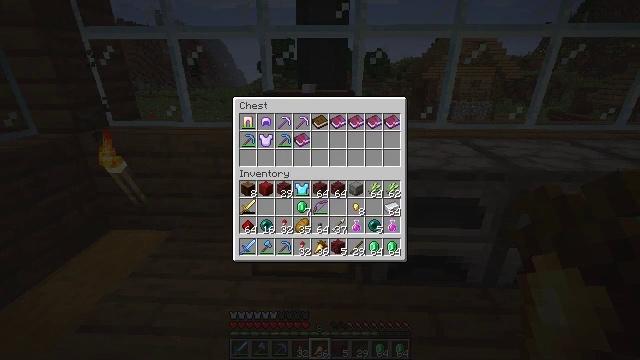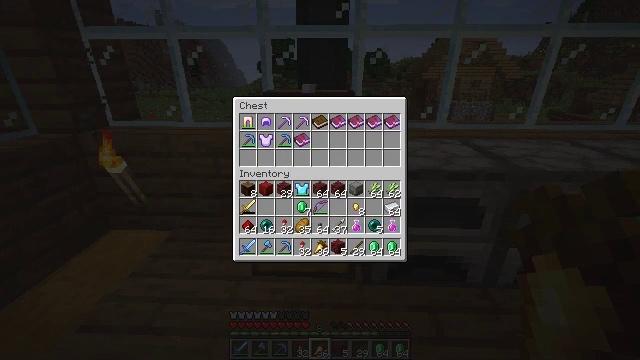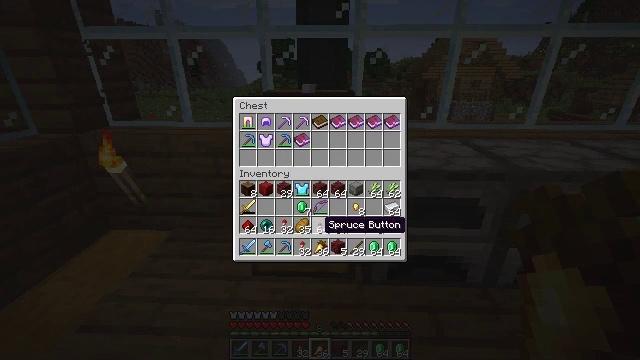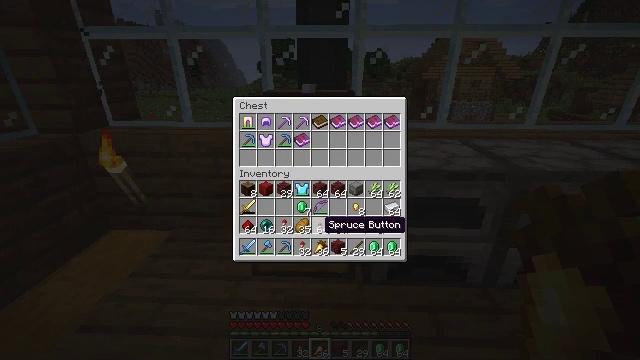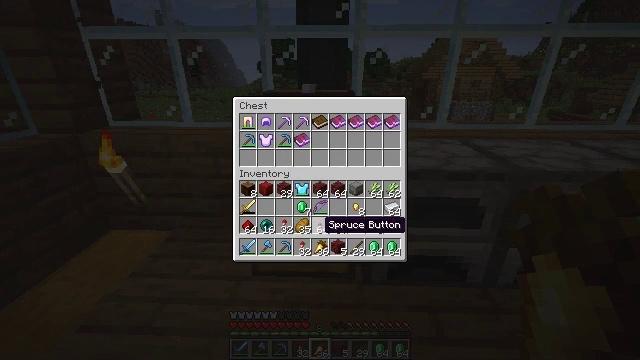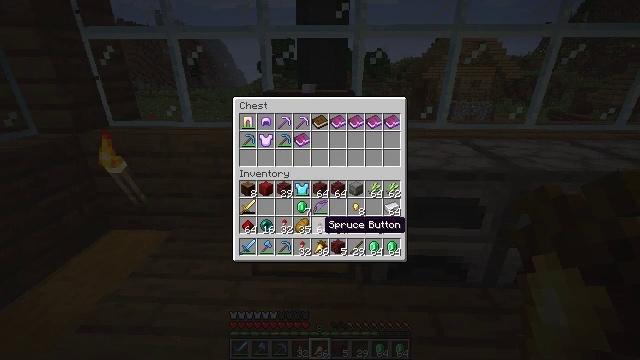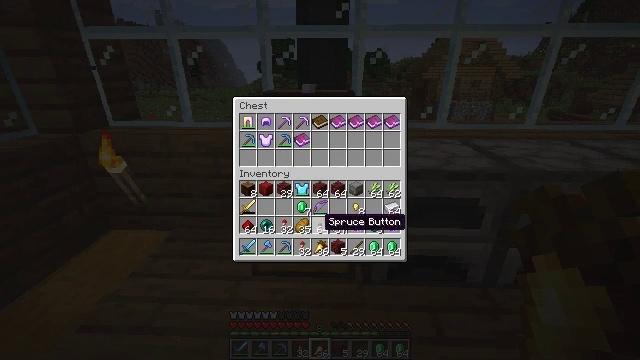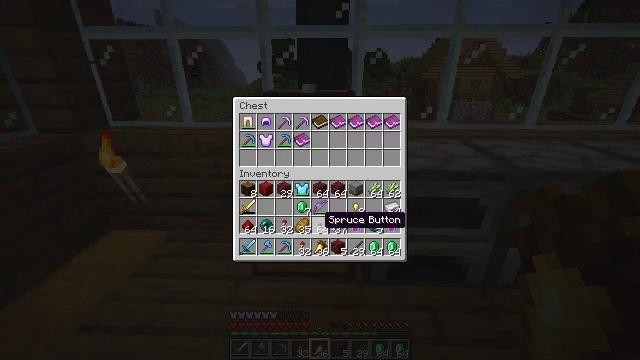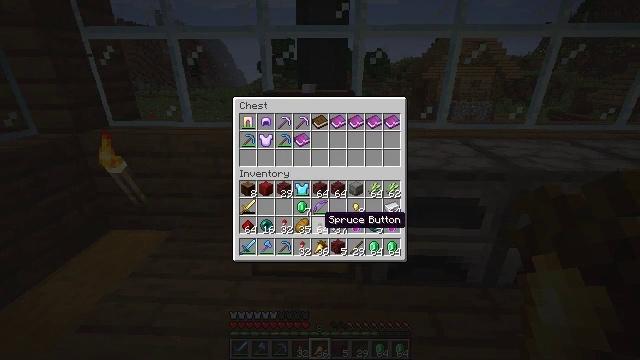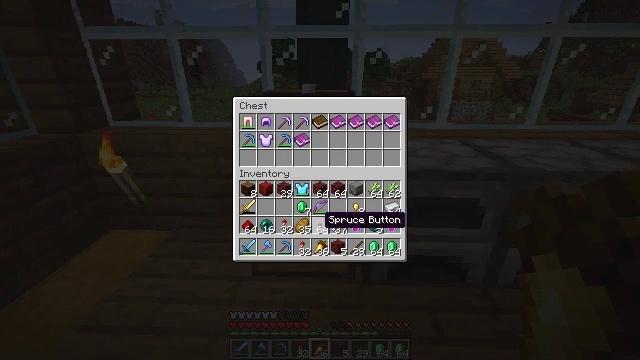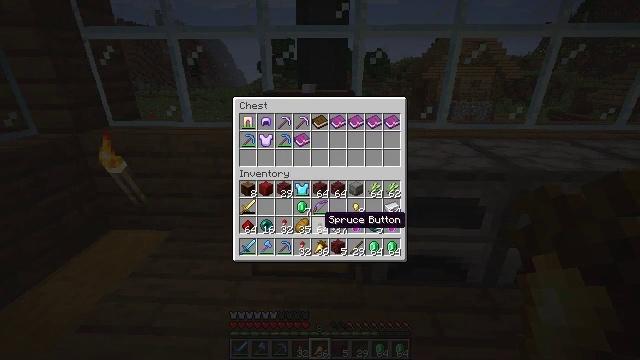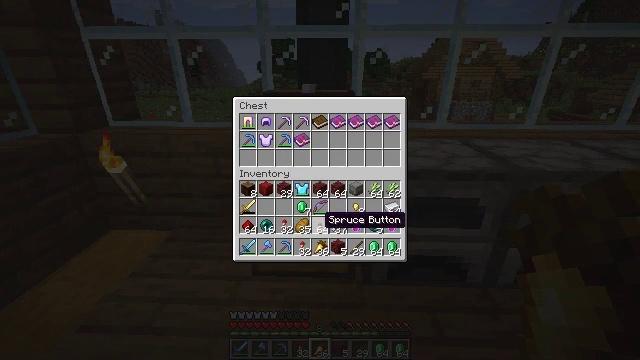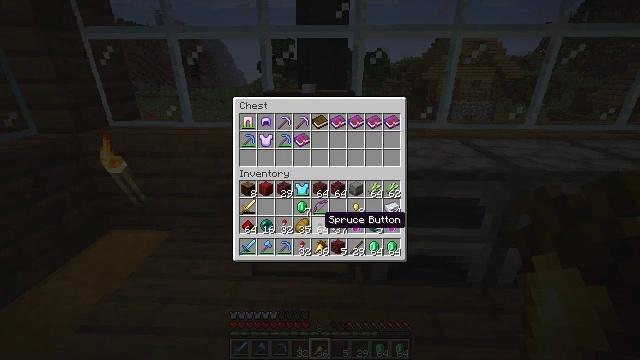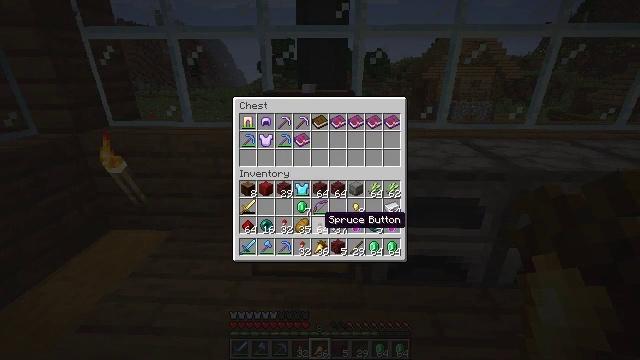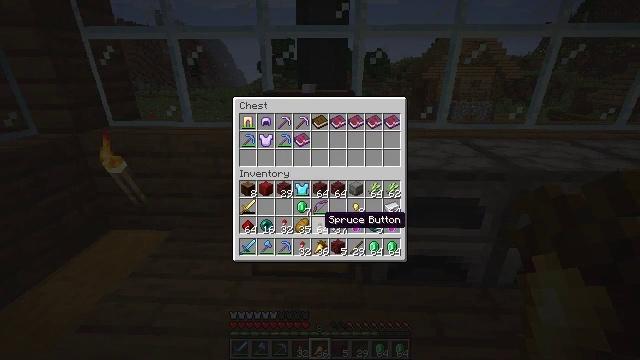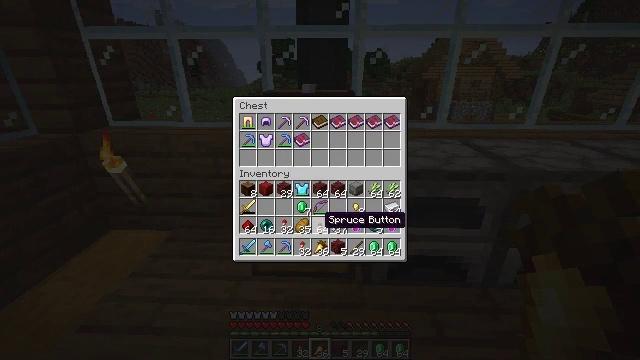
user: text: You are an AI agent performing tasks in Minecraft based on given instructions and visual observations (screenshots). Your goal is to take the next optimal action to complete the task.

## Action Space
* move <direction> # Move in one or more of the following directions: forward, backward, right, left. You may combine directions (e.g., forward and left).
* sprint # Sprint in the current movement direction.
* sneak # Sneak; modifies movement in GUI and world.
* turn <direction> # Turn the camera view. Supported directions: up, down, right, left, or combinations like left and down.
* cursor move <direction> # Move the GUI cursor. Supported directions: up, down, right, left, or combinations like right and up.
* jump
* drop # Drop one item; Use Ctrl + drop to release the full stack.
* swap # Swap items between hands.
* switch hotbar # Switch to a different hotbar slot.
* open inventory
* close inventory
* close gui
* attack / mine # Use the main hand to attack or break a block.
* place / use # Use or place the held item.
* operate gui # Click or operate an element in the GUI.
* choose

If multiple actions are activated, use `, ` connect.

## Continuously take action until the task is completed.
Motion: motion action
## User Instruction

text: Drop a spruce button.
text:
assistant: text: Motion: no_op
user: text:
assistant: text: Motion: no_op
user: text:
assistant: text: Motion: no_op
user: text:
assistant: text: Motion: no_op
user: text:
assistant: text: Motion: no_op
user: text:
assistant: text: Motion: no_op
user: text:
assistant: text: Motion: no_op
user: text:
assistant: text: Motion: no_op
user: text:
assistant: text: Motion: no_op
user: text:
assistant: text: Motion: no_op
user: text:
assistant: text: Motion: no_op
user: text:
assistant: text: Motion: no_op
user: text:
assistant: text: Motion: no_op
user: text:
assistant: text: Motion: no_op
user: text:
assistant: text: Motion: no_op
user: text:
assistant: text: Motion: no_op
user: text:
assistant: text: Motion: no_op
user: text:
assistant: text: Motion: no_op
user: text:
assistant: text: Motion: no_op
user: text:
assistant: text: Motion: no_op
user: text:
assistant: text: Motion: no_op
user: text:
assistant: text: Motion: no_op
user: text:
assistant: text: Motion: no_op
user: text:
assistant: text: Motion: no_op
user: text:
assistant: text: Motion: no_op
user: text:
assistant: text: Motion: turn right, close gui
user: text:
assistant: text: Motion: turn right, open inventory
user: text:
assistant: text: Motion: turn right and up
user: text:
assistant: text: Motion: turn right and up
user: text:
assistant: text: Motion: move forward, turn right